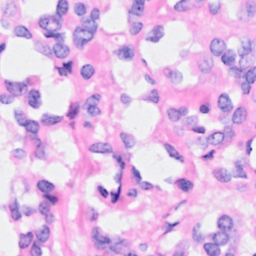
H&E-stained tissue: Breast